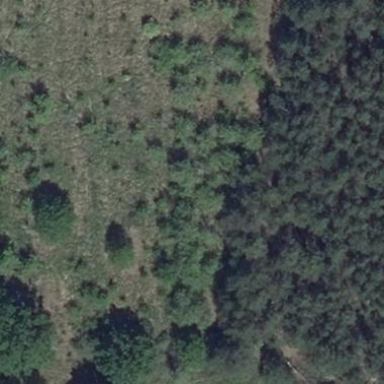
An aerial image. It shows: Forest area.